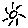
Label: sun